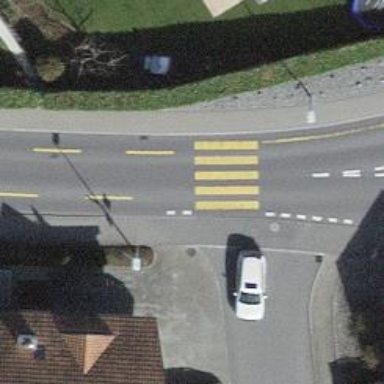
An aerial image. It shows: Tertiary road with asphalt surface and dedicated cycle lane. The road has separate sidewalks on both sides.